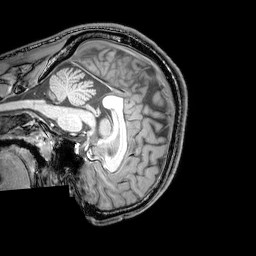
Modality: T1w
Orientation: sagittal
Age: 24
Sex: male
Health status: healthy
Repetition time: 0.081 s
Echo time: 0.037 s